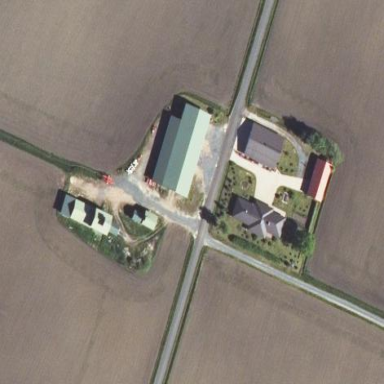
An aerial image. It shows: Farmyard area.